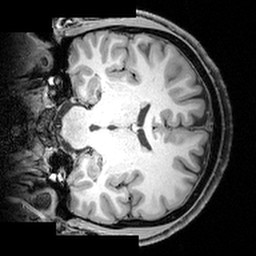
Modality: T1w
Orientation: coronal
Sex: male
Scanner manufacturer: siemens
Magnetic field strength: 3 T
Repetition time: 1.9 s
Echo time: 0.00397 s